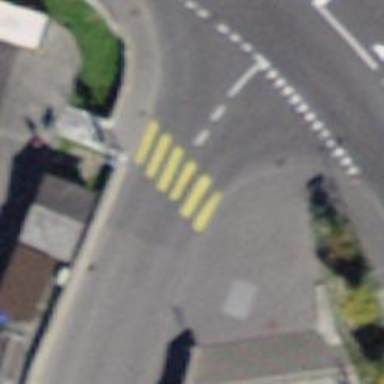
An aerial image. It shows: Marked crossing with zebra stripes on the road.